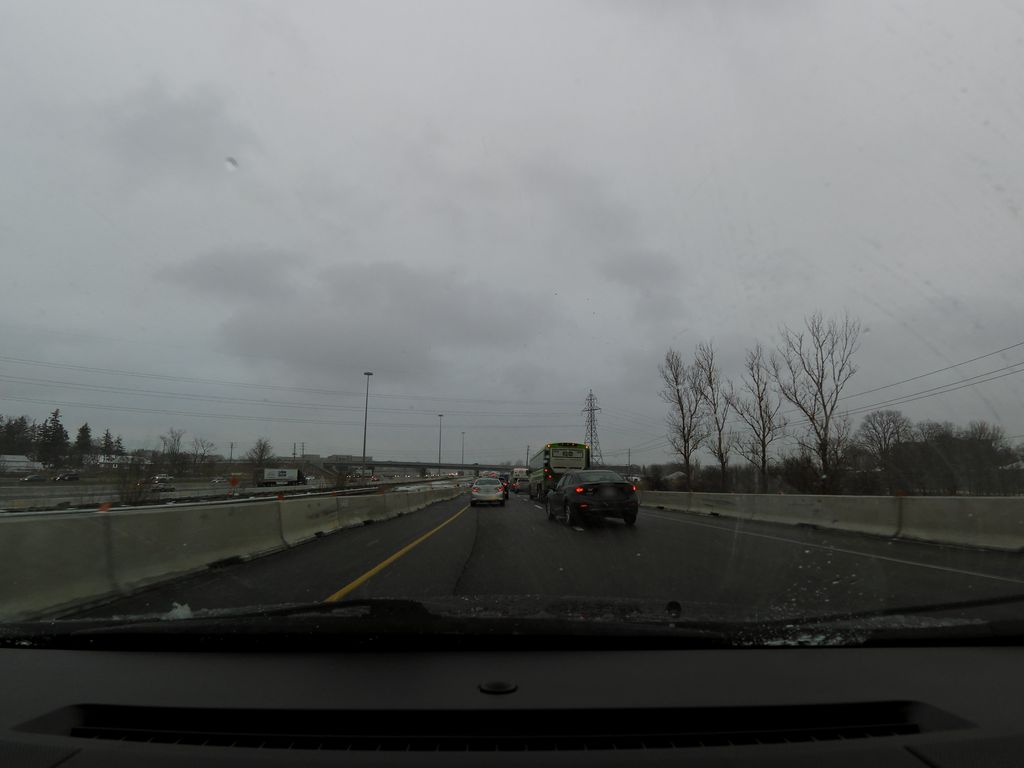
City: kitchener-waterloo